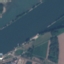
Land use / land cover class: River